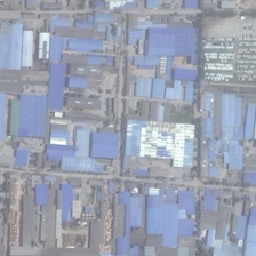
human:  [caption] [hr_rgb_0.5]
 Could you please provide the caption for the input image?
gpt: There are many blue roofs in the industrial zone.

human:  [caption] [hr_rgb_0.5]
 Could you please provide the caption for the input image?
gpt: This area is a vast industrial area.

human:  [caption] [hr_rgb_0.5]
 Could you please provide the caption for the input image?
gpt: The industrial area has many blue roofs.

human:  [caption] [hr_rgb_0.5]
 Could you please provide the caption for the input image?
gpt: This area is a huge industrial area.

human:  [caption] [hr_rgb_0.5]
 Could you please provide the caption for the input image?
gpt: There are many blue roofs in the industrial district.